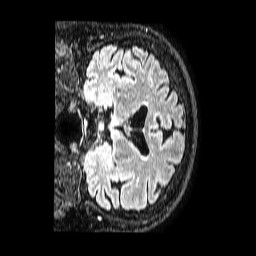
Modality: FLAIR
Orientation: coronal
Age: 50
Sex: male
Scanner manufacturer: philips
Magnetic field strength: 1.5 T
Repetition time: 4.8 s
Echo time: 0.3 s